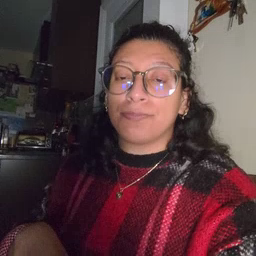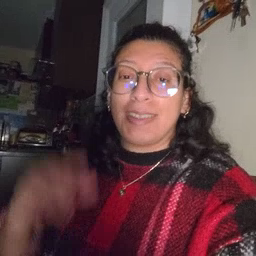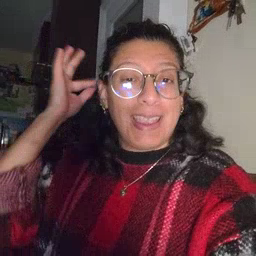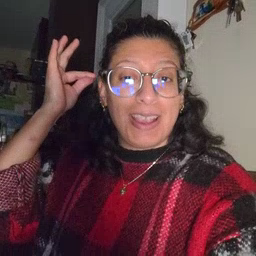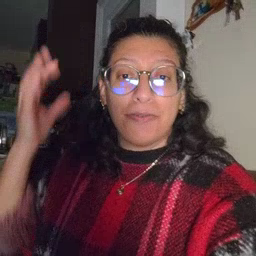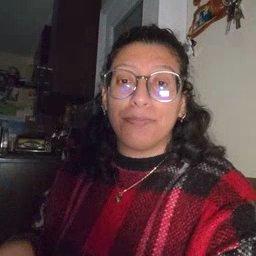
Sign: hair